Field crop: maize
Growth stage: 2
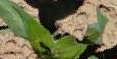
Species: maize